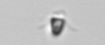
Label: Pyramimonas